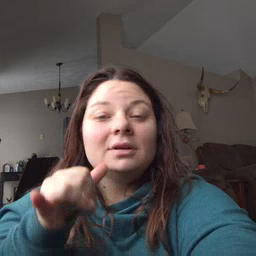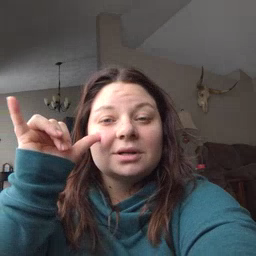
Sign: yesterday